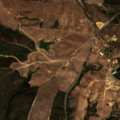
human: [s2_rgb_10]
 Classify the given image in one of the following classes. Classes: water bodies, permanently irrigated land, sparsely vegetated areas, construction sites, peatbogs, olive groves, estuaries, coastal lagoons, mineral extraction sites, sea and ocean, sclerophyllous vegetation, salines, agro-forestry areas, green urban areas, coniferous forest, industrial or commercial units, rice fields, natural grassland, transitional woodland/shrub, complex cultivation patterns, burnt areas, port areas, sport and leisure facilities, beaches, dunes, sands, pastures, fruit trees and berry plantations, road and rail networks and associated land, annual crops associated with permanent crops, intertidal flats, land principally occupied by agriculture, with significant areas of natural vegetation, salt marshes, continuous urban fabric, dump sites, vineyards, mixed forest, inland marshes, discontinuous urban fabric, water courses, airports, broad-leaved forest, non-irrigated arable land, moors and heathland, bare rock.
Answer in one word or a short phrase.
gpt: pastures, mixed forest, transitional woodland/shrub